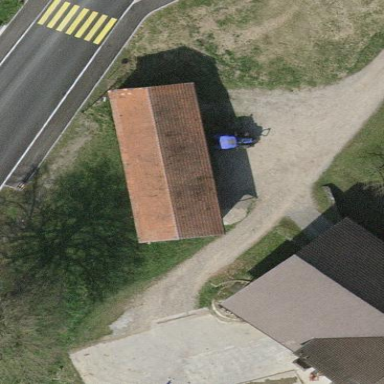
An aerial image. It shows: Gabled roof on farm auxiliary building.